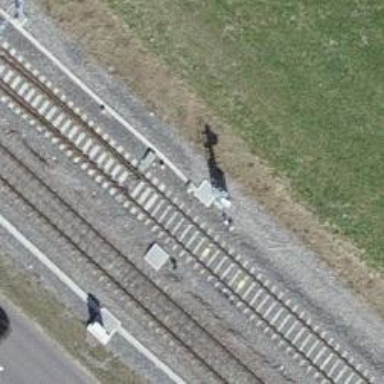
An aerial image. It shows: Railway switch.